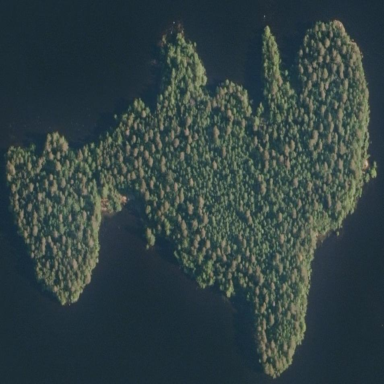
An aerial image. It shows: Island covered in forest.